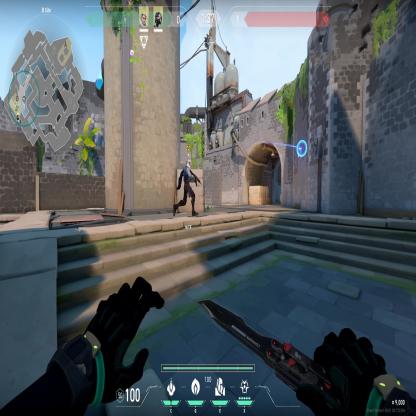
Label: teammate